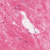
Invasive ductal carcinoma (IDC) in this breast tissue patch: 0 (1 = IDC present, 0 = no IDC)